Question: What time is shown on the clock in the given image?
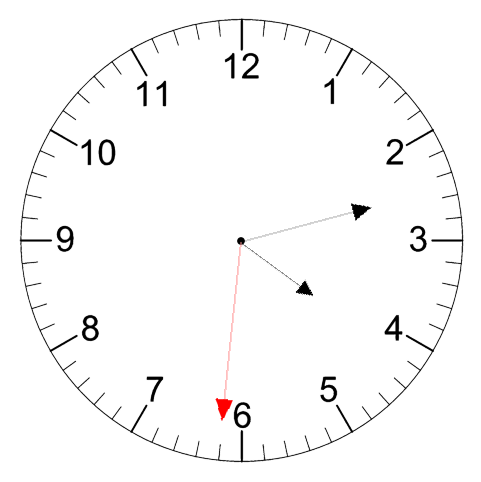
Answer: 04:12:31